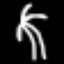
Label: palm tree